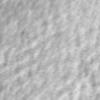
Label: no_change